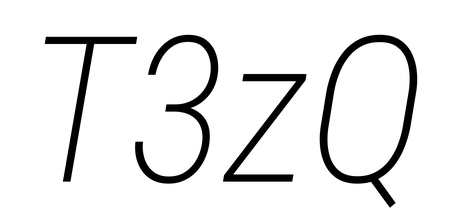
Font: Roboto-Italic_Condensed_ExtraLight_Italic